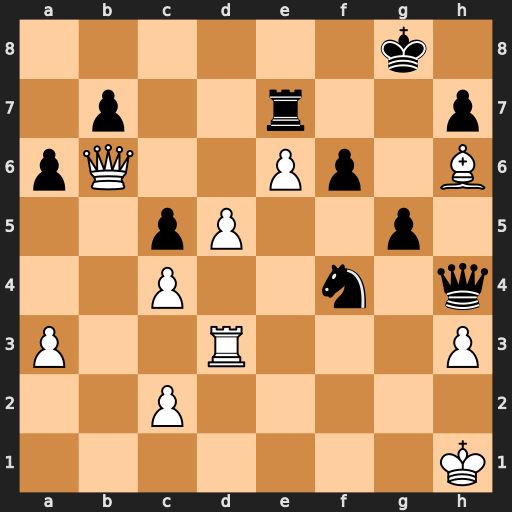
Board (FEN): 6k1/1p2r2p/pQ2Pp1B/2pP2p1/2P2n1q/P2R3P/2P5/7K
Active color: w
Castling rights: -
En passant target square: -
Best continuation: Qd8+ Re8 Qxe8#